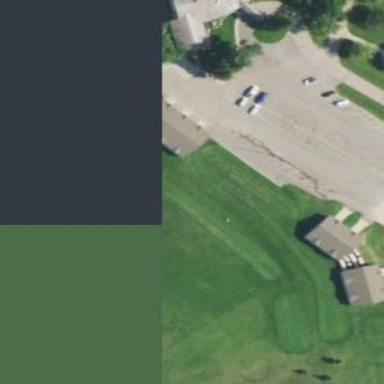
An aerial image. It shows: Golf tee.